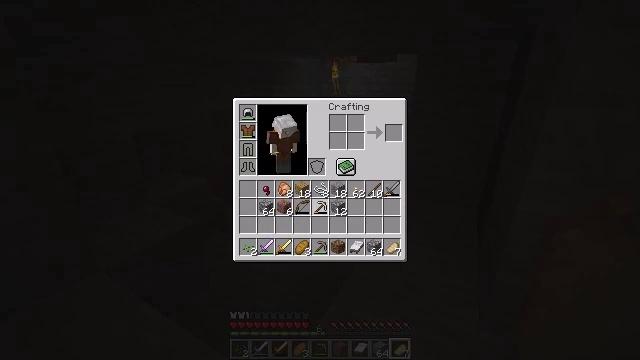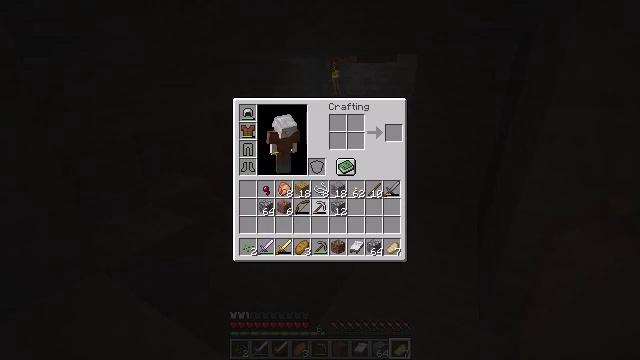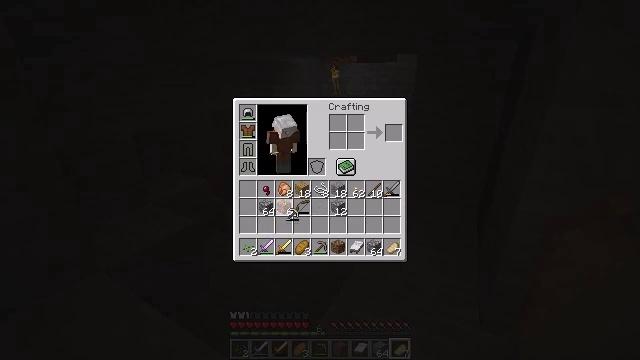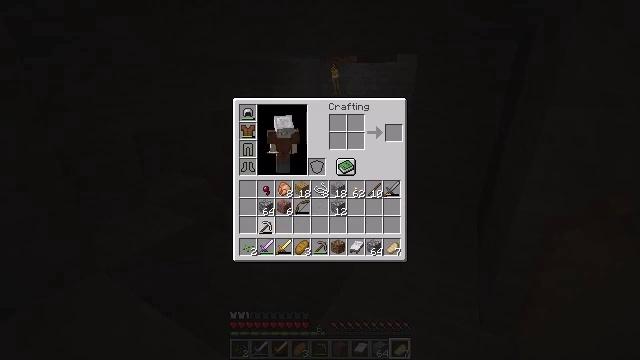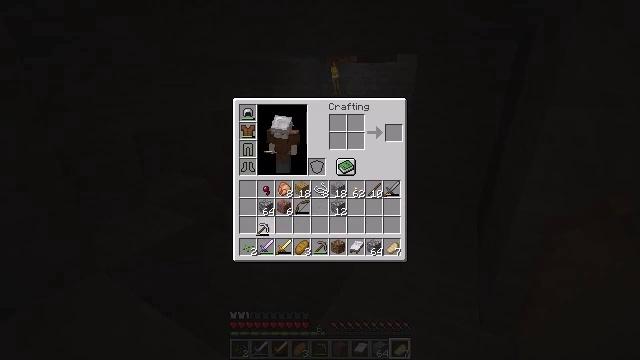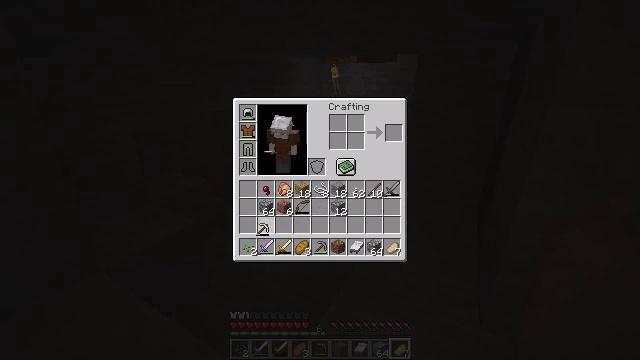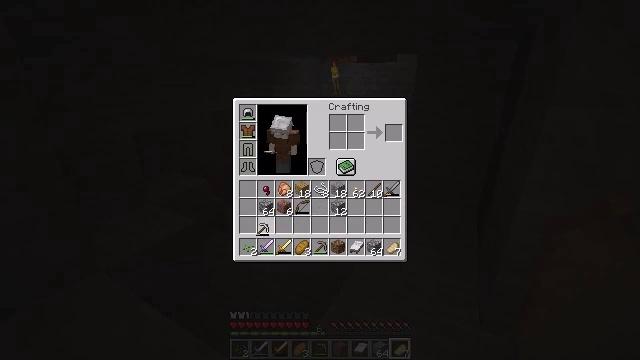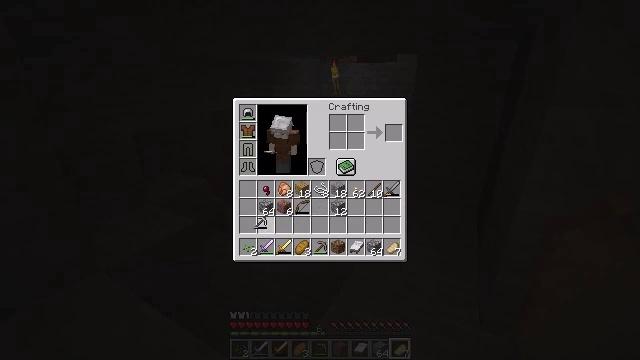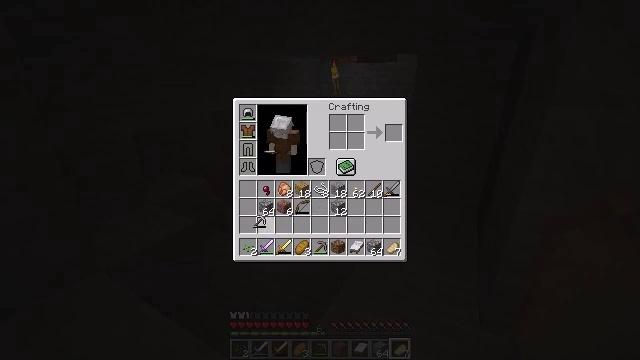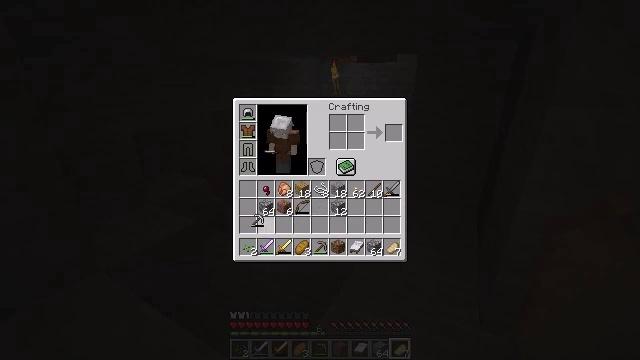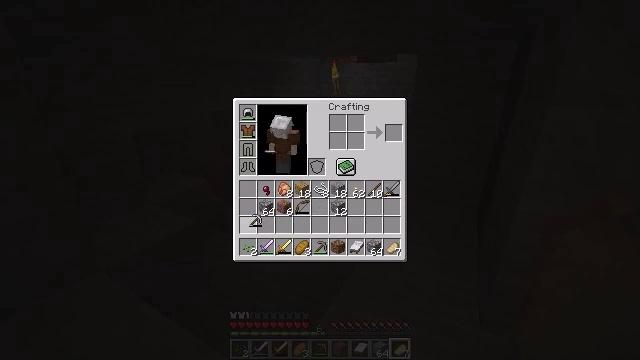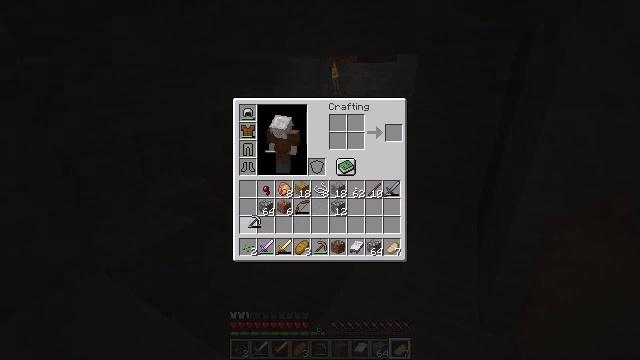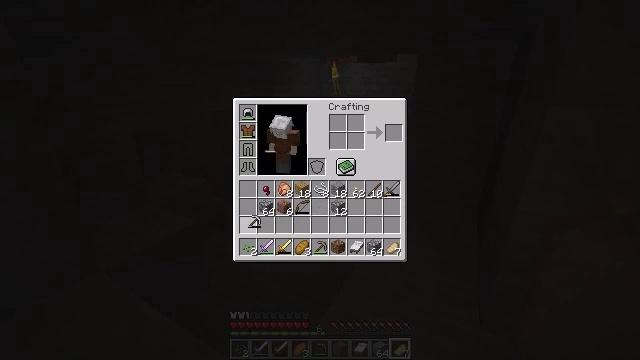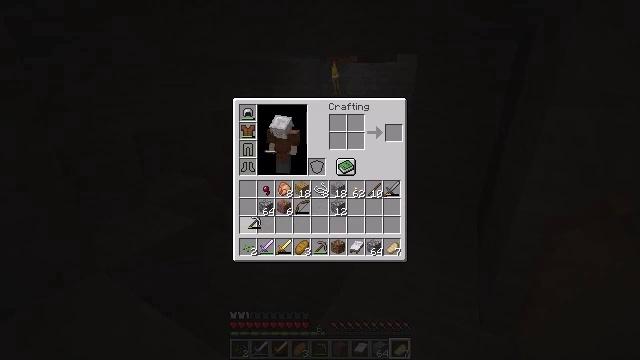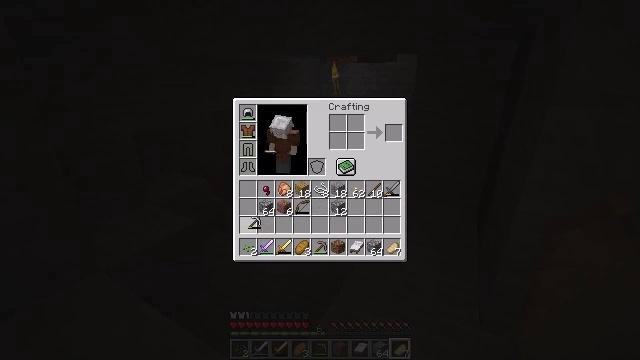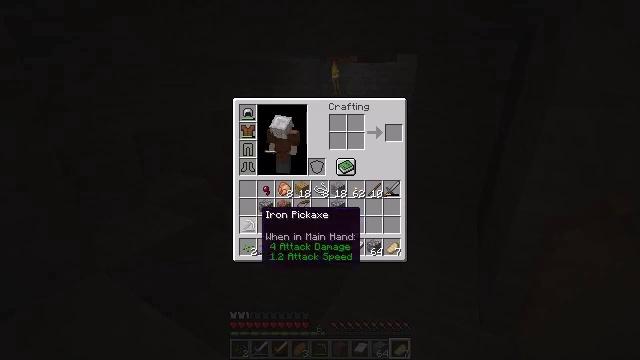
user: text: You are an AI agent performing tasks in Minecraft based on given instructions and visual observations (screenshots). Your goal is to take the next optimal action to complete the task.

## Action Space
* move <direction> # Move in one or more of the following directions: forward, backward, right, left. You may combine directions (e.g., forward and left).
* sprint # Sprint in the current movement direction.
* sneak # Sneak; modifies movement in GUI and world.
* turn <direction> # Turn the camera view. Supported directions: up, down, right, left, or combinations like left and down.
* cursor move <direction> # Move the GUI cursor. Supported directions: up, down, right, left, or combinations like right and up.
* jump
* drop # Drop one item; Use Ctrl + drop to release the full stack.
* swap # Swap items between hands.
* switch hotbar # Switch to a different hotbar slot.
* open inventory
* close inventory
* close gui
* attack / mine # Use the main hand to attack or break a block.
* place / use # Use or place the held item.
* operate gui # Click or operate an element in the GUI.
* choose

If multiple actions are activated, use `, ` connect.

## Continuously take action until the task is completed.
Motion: motion action
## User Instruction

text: Gather soul soil blocks.
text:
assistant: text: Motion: no_op
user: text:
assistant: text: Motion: cursor move left and down
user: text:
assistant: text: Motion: cursor move left and down
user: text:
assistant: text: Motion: no_op
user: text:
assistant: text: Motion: no_op
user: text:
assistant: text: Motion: no_op
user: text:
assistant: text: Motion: no_op
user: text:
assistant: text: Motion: no_op
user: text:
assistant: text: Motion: no_op
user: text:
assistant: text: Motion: no_op
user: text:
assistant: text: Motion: no_op
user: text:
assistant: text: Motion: no_op
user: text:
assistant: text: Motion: operate gui
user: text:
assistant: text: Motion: operate gui
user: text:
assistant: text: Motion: no_op
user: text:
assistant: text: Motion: cursor move right
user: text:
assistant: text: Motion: cursor move right and down
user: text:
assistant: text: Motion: cursor move right
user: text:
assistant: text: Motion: no_op
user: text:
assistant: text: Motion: no_op
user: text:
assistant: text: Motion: no_op
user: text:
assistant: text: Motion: no_op
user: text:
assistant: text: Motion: no_op
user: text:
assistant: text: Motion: operate gui
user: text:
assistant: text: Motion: operate gui
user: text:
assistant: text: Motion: operate gui
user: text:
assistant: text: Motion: cursor move left
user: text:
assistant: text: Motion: cursor move left
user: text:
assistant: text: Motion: no_op
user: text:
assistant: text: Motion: cursor move left